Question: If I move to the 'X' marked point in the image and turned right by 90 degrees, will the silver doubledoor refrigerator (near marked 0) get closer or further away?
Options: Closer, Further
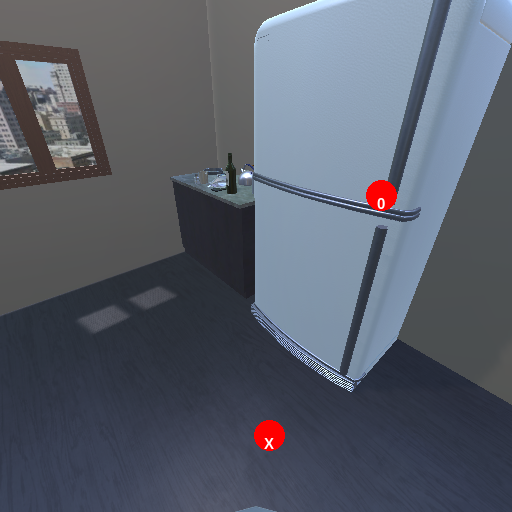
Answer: Closer